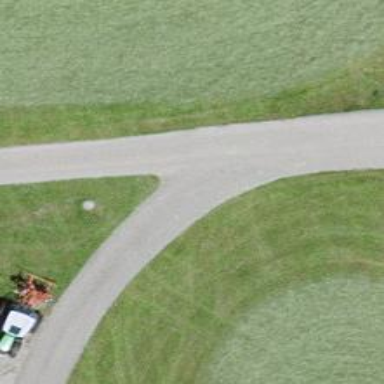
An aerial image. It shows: Well-maintained track road of grade 1.